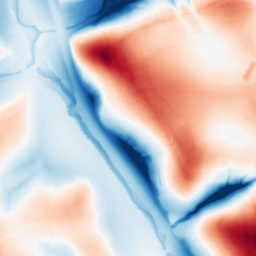
Category: trend_removal
Decomposition family: local_polynomial
Decomposition parameters: window_size: 101
degree: 1
Upsampling method: bilinear
Upsampling parameters: scale: 4
Upsampling scale: 4